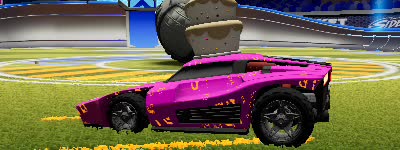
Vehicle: breakout